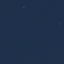
Label: SeaLake